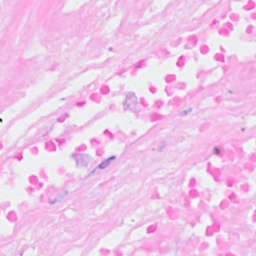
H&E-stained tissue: Breast